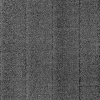
Atmospheric dust classification: dusty